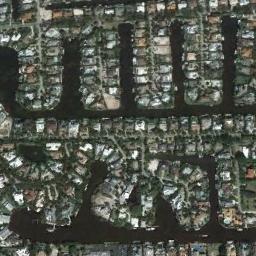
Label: dense_residential